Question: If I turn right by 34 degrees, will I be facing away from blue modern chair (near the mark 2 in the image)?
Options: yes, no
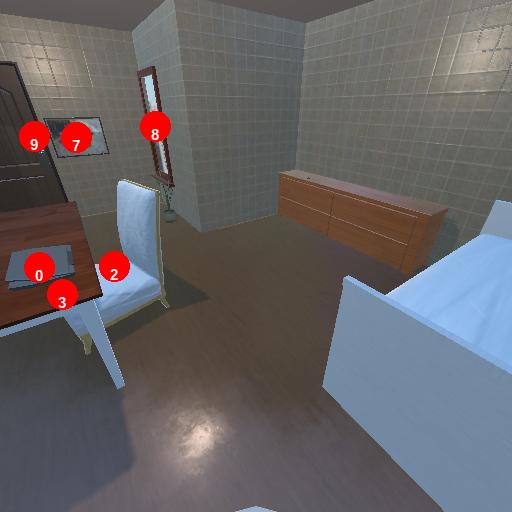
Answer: yes